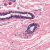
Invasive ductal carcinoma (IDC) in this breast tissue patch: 0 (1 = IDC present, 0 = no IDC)